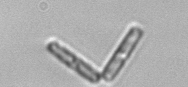
Label: Thalassionema